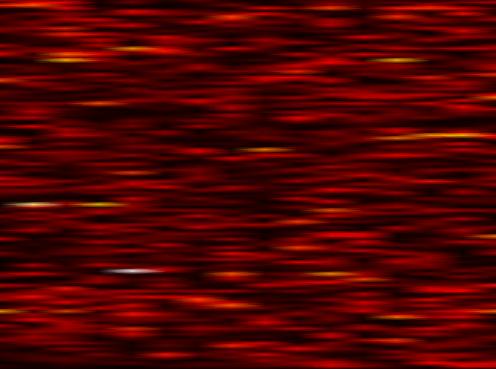
Label: OFDM